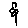
Label: flower